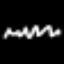
Label: squiggle